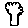
Label: tree